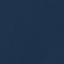
Label: SeaLake